Field crop: tomato
Growth stage: 1
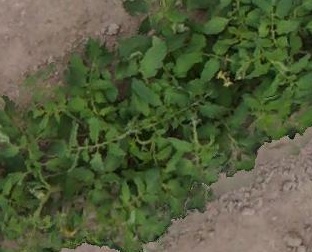
Species: tomato